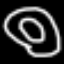
Label: donut